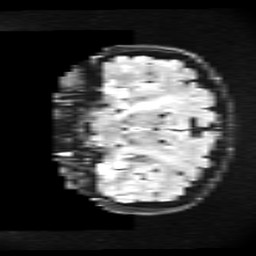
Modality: FLAIR
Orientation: coronal
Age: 46
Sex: female
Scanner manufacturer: ge
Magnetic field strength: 3 T
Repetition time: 11 s
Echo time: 0.1497 s